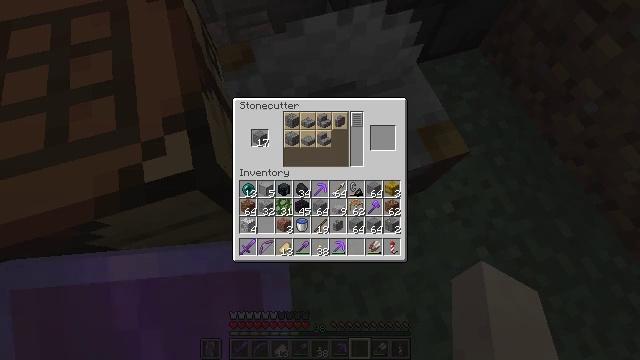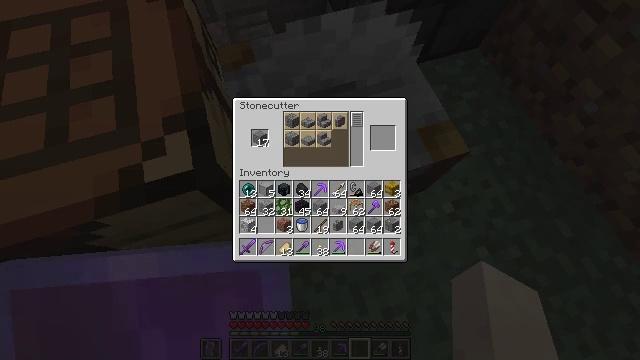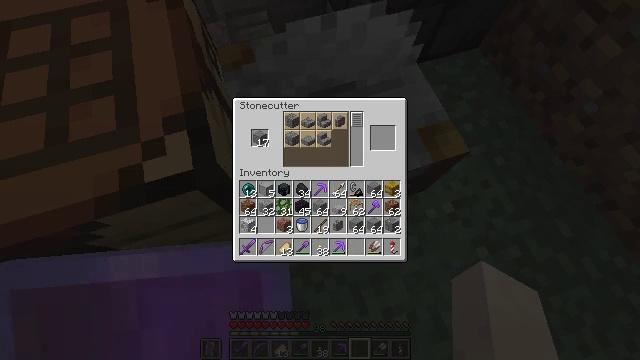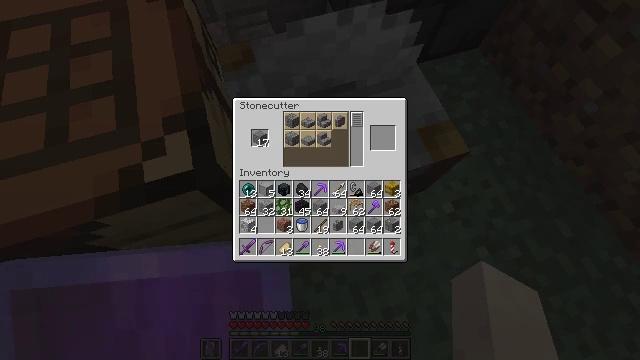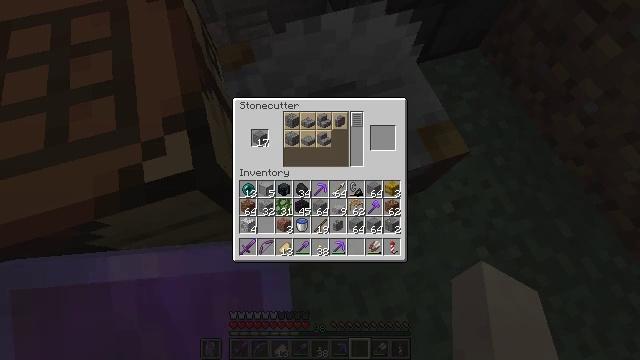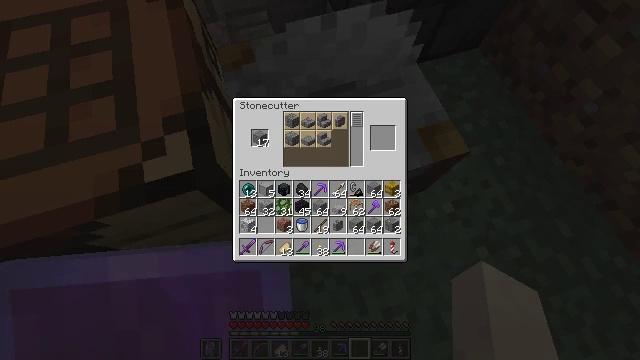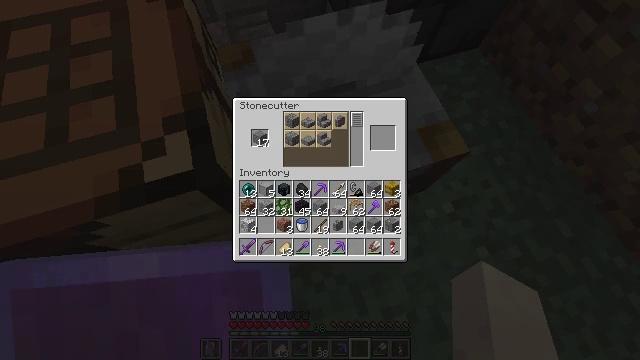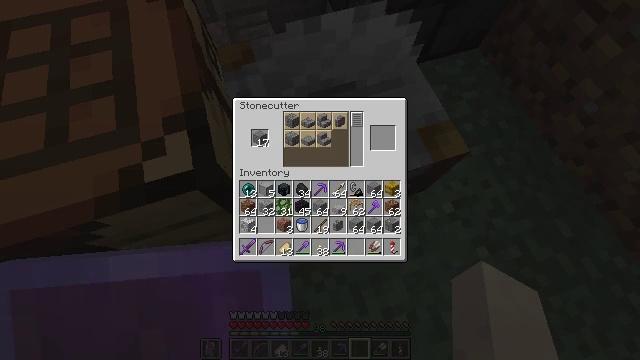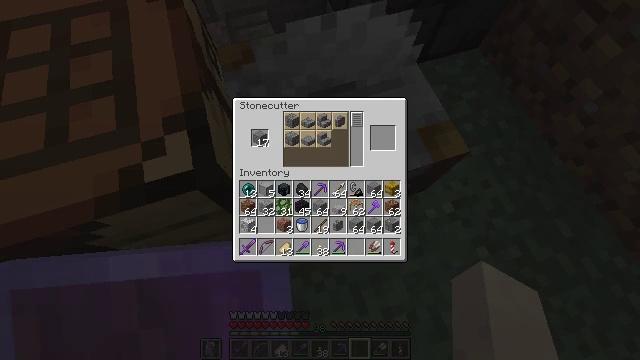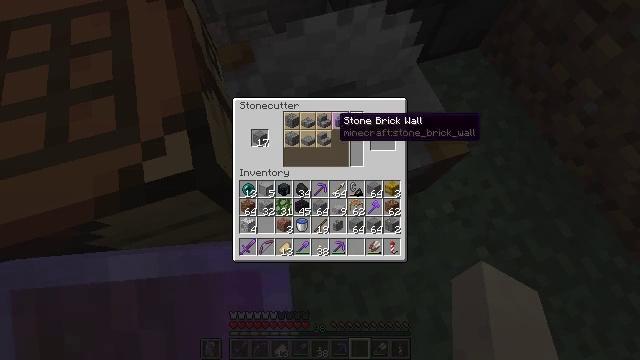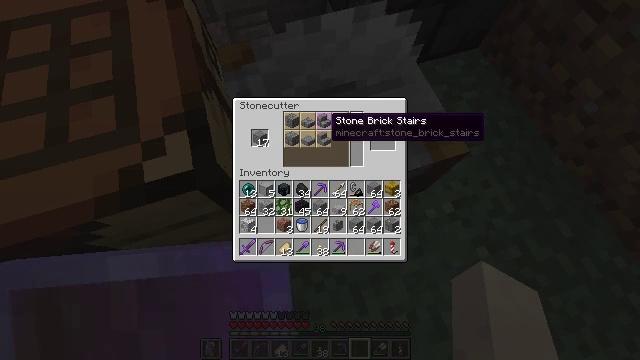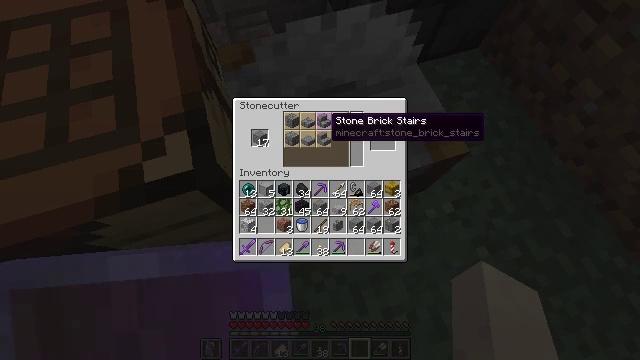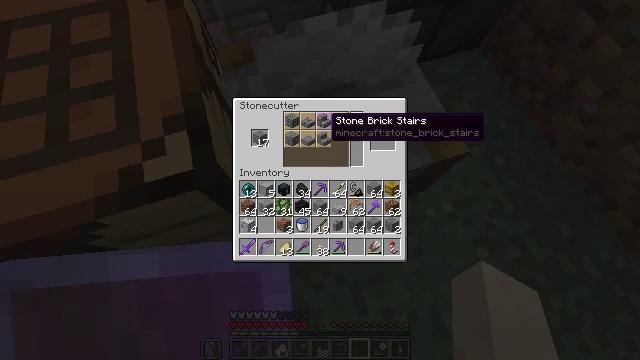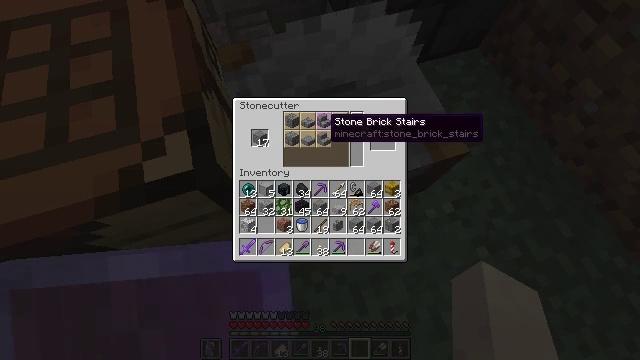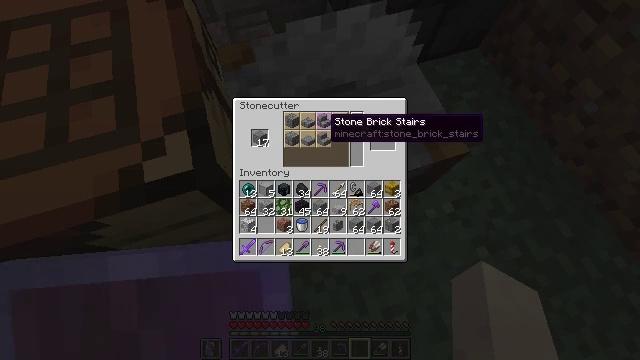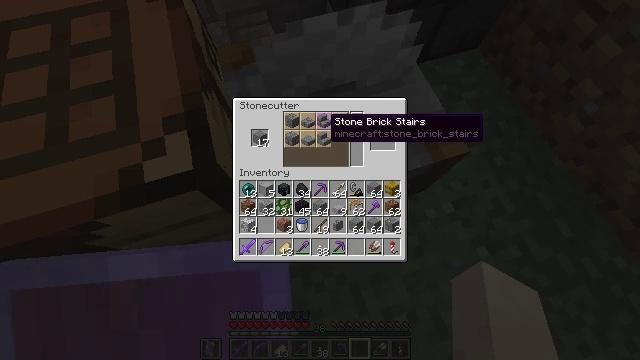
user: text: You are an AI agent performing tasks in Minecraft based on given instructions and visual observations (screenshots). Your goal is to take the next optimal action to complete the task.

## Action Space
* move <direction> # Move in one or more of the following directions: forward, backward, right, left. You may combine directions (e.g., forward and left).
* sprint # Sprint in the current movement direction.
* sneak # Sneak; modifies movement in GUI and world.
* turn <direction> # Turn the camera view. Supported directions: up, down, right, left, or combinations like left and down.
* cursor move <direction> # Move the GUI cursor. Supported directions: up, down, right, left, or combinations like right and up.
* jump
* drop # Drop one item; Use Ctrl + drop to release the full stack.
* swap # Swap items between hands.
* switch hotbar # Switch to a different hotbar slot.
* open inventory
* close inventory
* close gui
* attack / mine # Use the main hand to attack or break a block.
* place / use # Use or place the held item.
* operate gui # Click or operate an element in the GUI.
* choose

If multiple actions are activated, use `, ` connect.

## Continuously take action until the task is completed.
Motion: motion action
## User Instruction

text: Open the crafting table to make stone bricks.
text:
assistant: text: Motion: turn right
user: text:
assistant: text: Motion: turn right
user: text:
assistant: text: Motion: no_op
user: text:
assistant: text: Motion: no_op
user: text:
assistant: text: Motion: no_op
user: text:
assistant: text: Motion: no_op
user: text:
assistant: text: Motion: no_op
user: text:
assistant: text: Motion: turn left and up
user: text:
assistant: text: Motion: turn left
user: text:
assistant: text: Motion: turn left
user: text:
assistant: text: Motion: no_op
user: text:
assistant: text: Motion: no_op
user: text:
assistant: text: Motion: no_op
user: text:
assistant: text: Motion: no_op
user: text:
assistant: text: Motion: no_op
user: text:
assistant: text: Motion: no_op
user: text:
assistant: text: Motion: no_op
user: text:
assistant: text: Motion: no_op
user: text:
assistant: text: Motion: no_op
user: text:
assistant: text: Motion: no_op
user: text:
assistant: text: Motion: no_op
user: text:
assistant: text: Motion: no_op
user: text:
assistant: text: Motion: no_op
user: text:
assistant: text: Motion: no_op
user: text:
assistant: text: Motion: turn up
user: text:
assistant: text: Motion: no_op
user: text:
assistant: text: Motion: turn left
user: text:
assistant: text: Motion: turn left
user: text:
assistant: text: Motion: no_op
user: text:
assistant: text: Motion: no_op